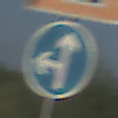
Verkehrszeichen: VorgeschriebeneFahrtrichtungGeradeausOderLinks
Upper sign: Arbeitsstelle
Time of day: MorningAfternoon
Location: Outdoor (RoadRail)
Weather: Clear
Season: NotSpecified
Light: Natural